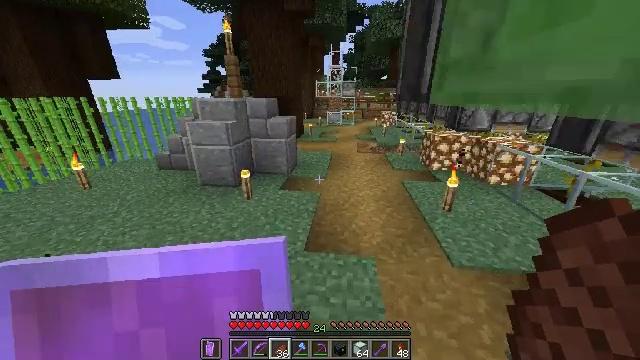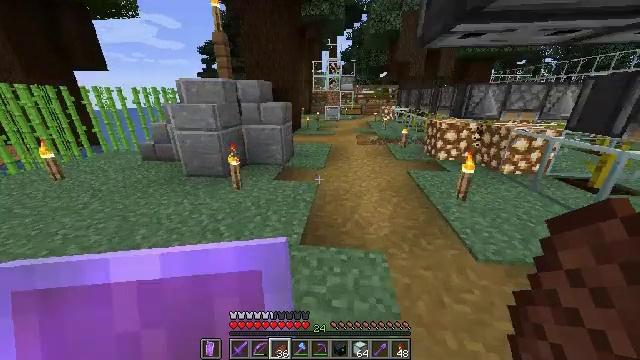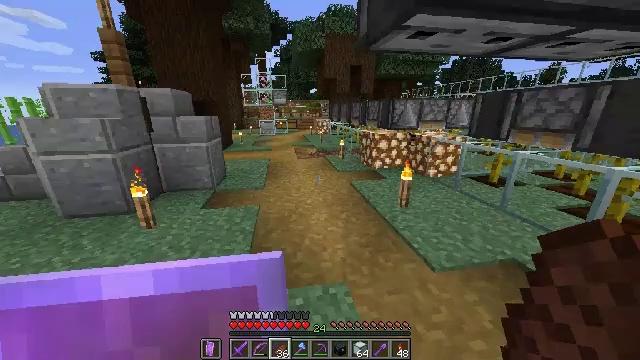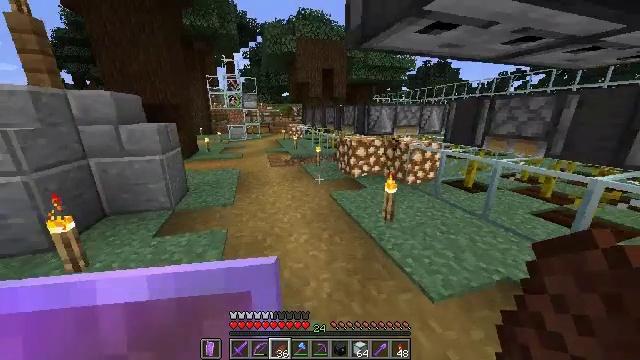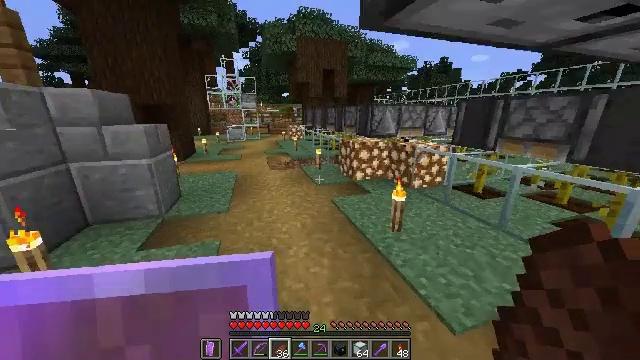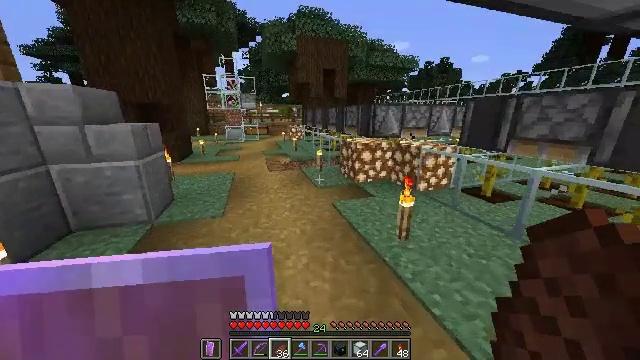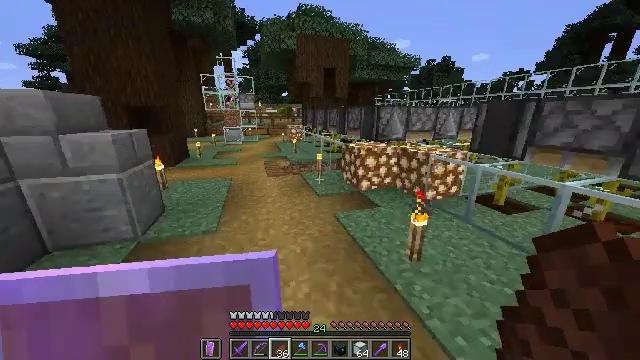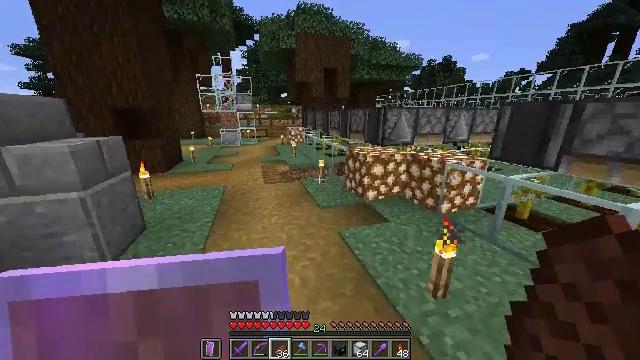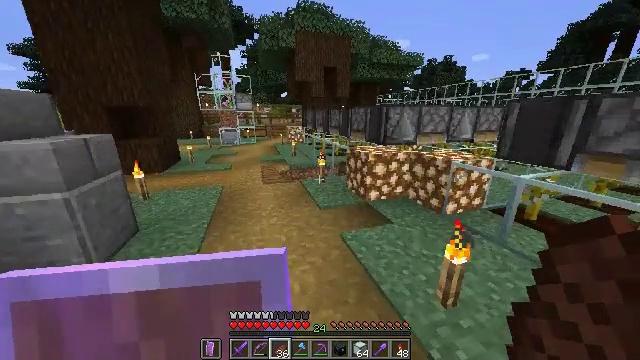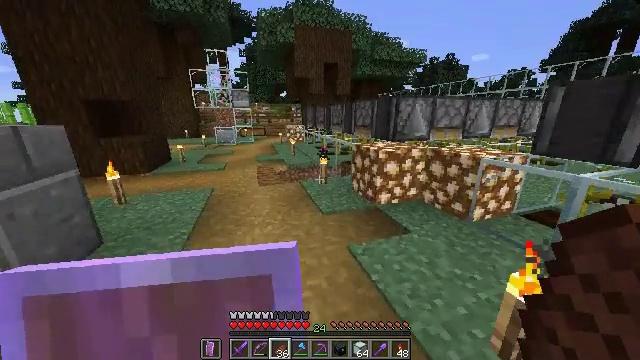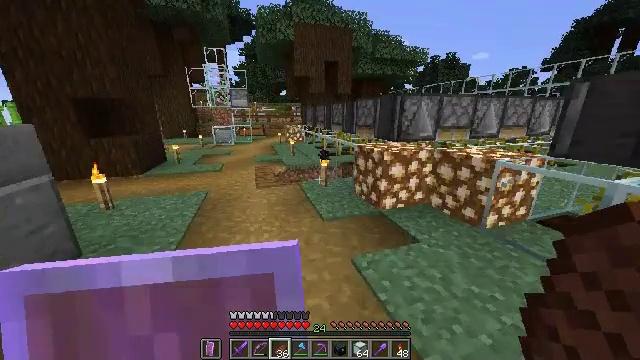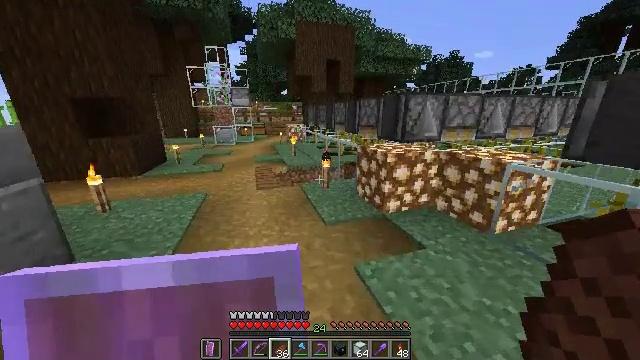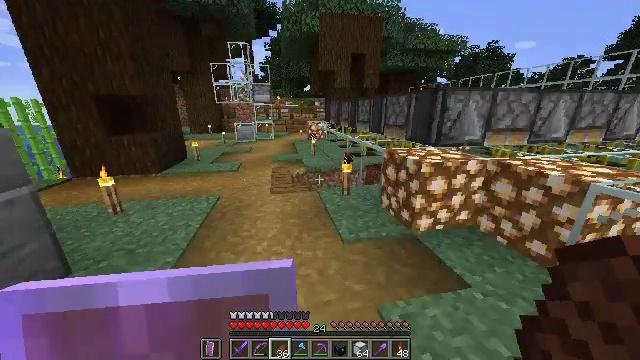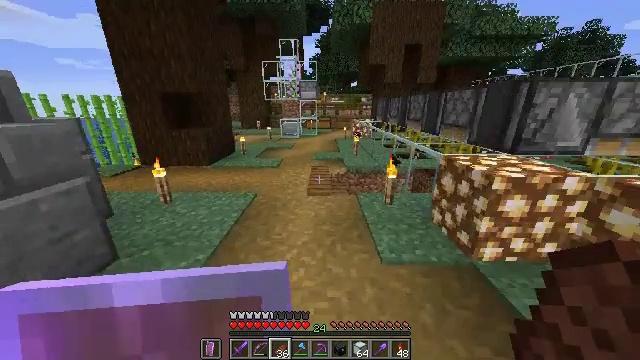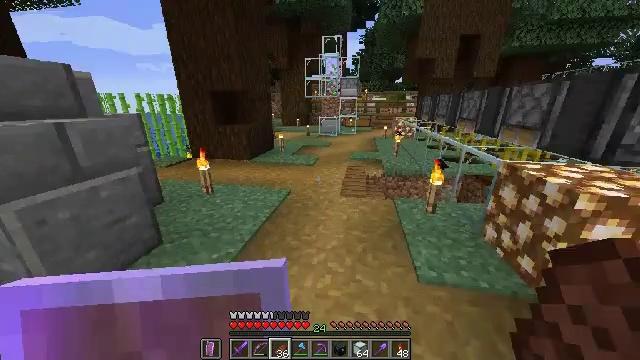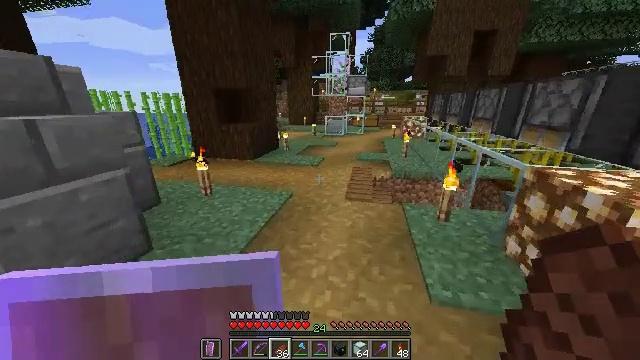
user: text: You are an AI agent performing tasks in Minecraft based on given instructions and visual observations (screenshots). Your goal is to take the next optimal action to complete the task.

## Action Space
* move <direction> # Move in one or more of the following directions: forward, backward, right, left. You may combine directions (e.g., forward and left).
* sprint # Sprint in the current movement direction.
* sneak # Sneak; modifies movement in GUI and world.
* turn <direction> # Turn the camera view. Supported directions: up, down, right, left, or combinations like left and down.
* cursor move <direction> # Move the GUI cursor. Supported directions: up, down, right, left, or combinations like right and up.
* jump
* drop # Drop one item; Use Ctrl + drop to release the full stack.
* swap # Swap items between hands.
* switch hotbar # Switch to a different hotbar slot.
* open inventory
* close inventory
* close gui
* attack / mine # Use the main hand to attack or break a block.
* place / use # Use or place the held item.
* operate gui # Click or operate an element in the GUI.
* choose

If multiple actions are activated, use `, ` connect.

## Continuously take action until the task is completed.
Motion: motion action
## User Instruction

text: Kill the sheep.
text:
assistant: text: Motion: move forward, sprint
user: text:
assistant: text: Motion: move forward, sprint, turn right and up
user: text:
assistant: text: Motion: move forward, sprint, turn right
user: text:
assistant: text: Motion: move forward, sprint
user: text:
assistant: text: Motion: move forward, sprint
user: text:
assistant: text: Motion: move forward, sprint, jump
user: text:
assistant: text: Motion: move forward, sprint, jump
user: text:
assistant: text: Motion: move forward, sprint, jump
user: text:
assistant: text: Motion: move forward, sprint, jump
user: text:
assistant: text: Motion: move forward, sprint, jump
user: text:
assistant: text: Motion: move forward, sprint
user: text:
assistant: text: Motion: move forward, sprint, turn left
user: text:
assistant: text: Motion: move forward, sprint, turn left
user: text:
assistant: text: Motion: move forward, sprint, turn left
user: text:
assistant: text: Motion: move forward, sprint, turn left
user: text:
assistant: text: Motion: move forward, sprint
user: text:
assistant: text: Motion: move forward, sprint, jump
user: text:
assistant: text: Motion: move forward, sprint, jump
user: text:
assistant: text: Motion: move forward, sprint, jump
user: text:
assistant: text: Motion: move forward, sprint, jump
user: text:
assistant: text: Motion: move forward, sprint, jump
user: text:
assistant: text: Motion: move forward, sprint
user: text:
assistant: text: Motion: move forward, sprint, turn right
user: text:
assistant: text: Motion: move forward, sprint, turn right
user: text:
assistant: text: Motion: move forward, sprint, turn right
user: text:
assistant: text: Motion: move forward, sprint
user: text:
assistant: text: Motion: move forward, sprint
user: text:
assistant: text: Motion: move forward, sprint
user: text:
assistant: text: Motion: move forward, sprint, jump
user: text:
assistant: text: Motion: move forward, sprint, jump